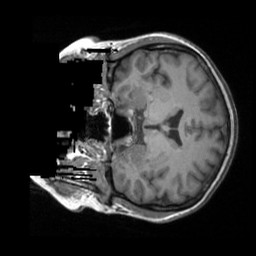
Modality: T1w
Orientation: coronal
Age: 45
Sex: female
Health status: ill
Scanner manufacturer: siemens
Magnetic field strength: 3 T
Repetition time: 1.9 s
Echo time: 0.00247 s